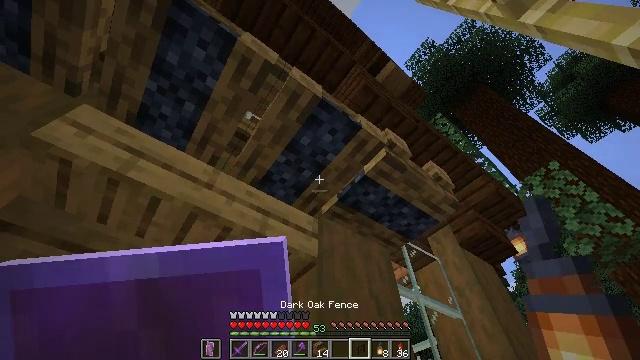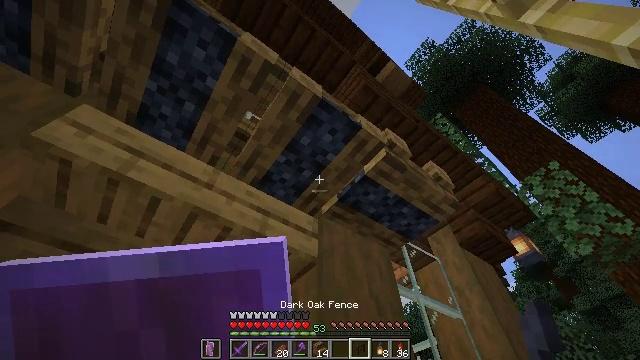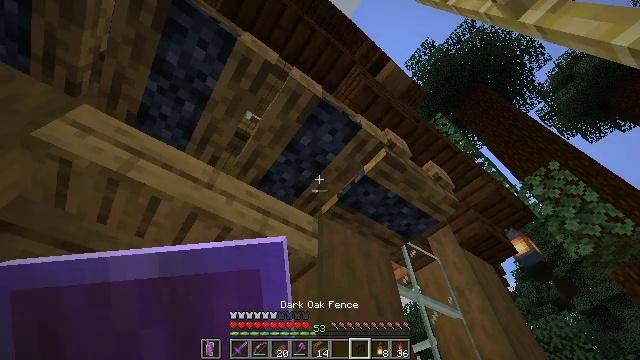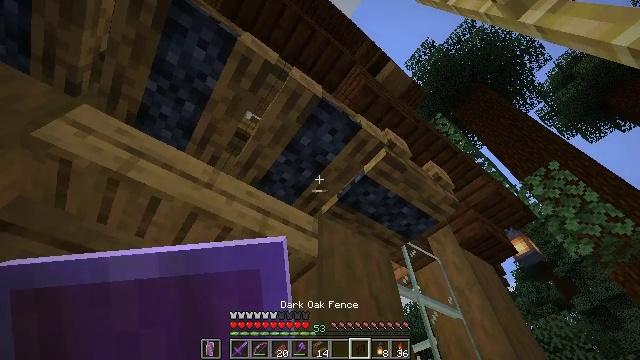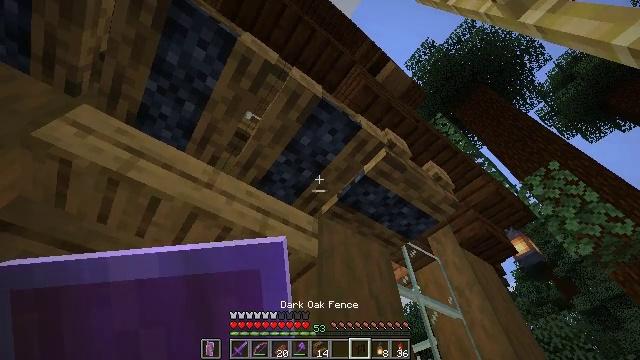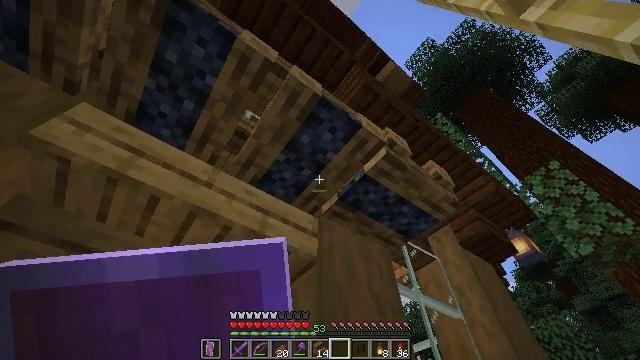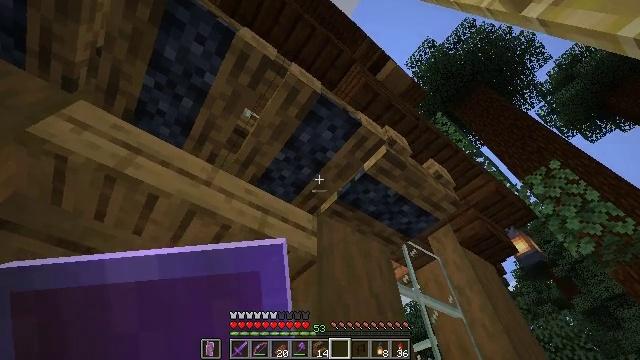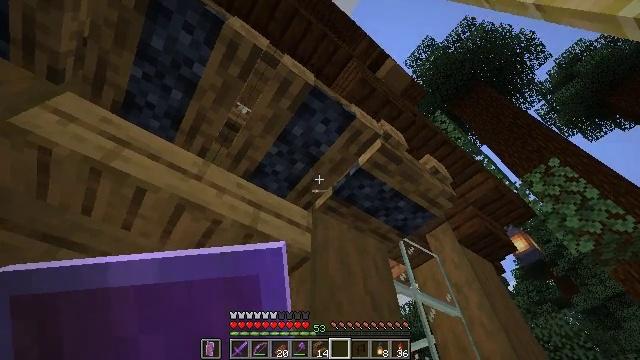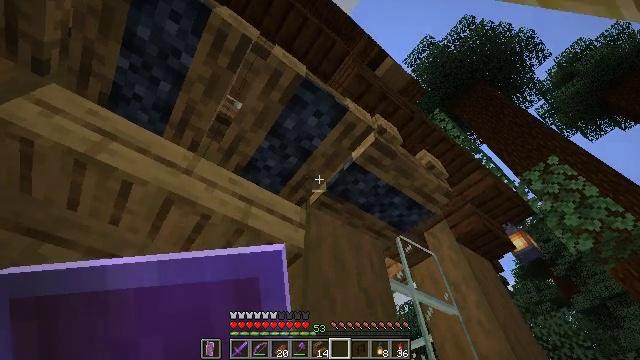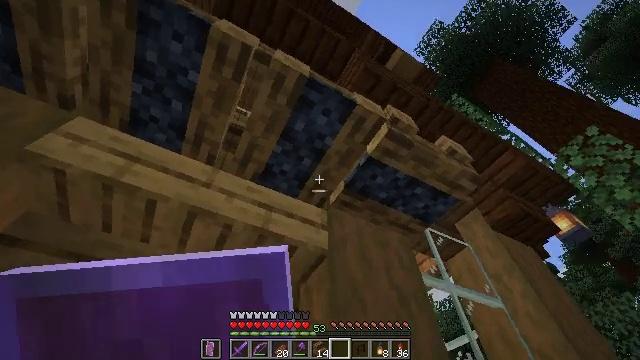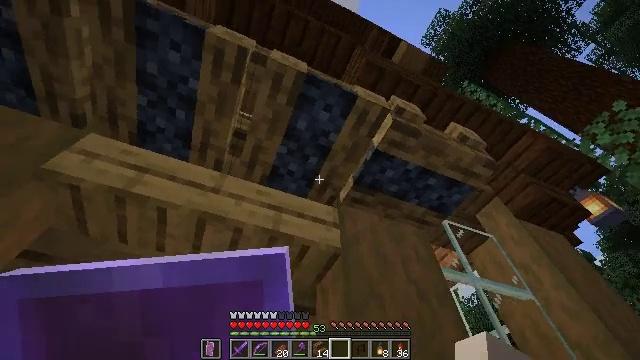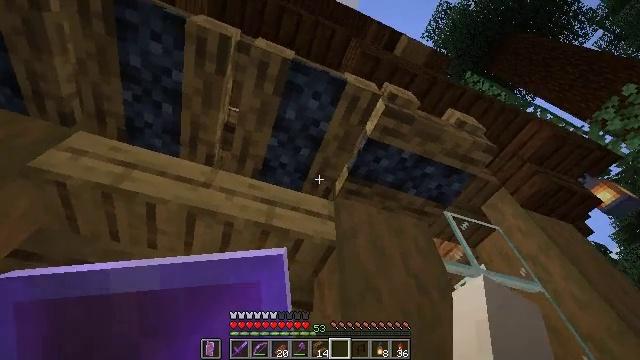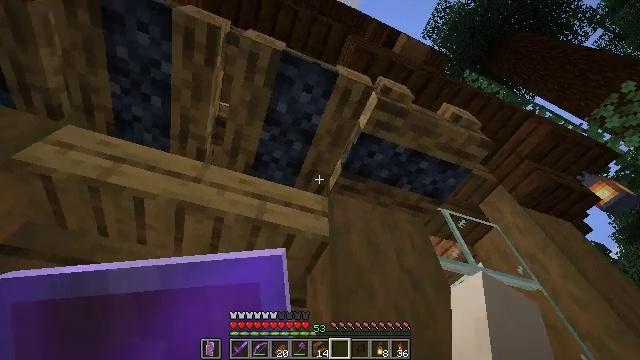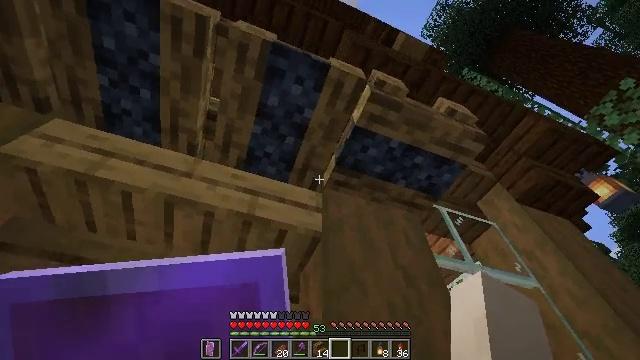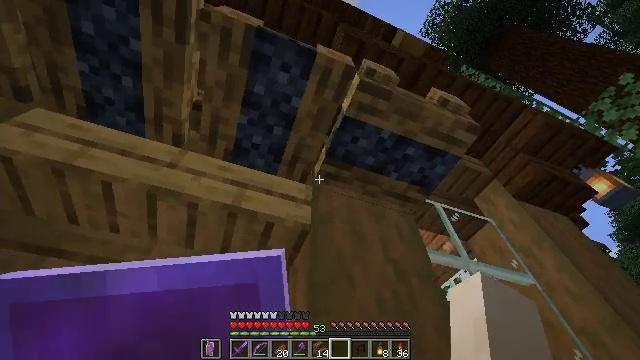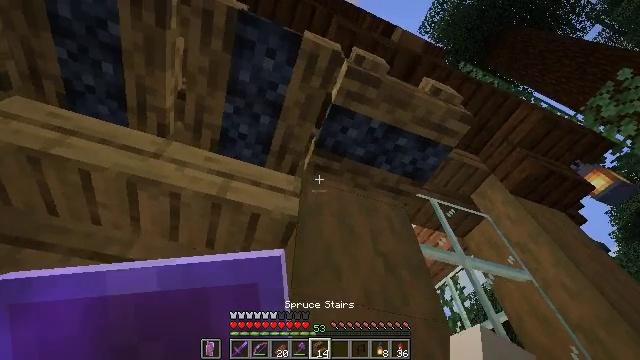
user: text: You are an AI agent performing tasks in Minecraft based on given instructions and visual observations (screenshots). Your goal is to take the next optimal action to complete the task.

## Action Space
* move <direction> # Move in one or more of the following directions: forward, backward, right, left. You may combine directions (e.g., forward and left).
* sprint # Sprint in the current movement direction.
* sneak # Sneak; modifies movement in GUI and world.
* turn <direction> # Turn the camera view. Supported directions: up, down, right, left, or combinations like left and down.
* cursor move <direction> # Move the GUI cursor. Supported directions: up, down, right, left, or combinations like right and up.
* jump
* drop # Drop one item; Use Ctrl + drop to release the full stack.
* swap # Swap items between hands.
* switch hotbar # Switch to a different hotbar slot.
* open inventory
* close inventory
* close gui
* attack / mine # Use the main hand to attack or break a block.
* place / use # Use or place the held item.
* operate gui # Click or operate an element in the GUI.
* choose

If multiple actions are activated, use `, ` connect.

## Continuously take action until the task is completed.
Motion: motion action
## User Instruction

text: Destroy the campfire carefully.
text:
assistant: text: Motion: sneak
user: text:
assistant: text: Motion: sneak
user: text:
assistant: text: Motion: sneak
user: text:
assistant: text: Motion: sneak
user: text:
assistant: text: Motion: move forward, sneak
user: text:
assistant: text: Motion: move forward and move right, sneak
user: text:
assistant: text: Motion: move forward and move right, sneak
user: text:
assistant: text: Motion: move forward and move right, sneak
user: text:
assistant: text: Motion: move forward and move right, sneak, turn left
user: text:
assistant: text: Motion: move forward and move right, sneak, turn left
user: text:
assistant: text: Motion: move forward and move right, sneak, turn left
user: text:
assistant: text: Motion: move forward and move right, sneak
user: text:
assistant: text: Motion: move forward and move right, sneak
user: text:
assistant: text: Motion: move forward and move right, sneak
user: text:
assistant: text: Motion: move forward and move right, sneak
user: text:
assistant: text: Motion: move forward and move right, sneak
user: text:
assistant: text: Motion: move forward and move right, sneak
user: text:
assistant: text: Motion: move forward and move right, sneak
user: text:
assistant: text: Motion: move forward and move right, sneak
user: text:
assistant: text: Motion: move right, sneak
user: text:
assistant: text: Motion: sneak, turn up
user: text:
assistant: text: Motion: sneak, turn left and up
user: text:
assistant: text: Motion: sneak, turn left and up
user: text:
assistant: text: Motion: sneak
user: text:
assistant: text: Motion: sneak, turn up
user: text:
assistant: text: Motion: sneak, turn left and up
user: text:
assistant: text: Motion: sneak, turn up
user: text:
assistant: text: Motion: sneak
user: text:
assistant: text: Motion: sneak
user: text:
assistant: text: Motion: move right, sneak